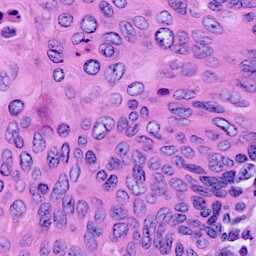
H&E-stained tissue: Cervix